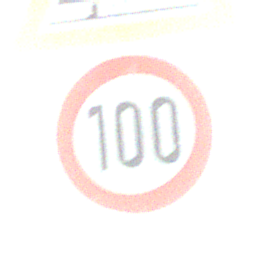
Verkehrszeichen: Geschwindigkeit100
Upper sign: SplittSchotter
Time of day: MorningAfternoon
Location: Outdoor (Nature)
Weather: PartlyCloudy
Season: NotSpecified
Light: Natural